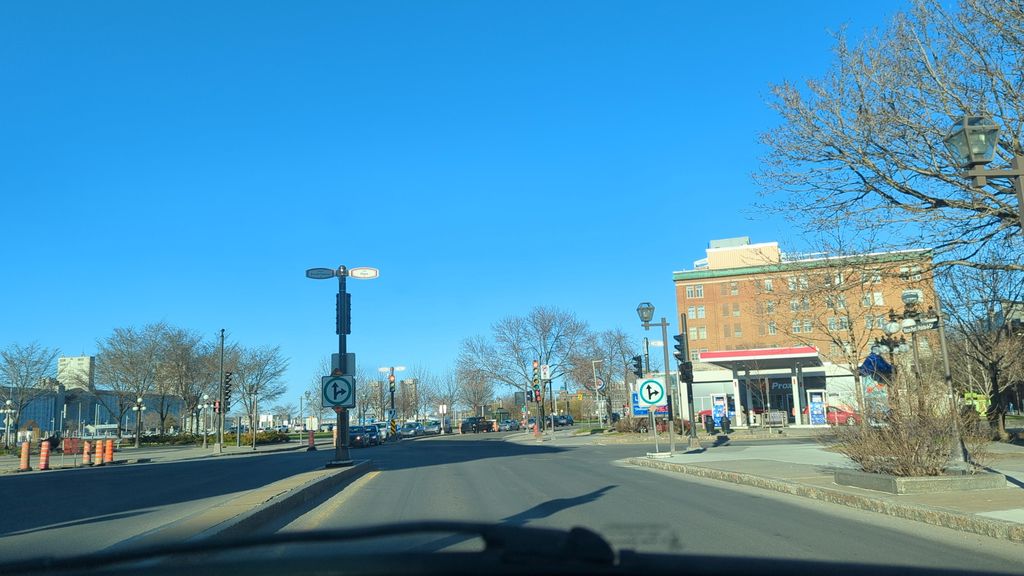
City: quebec_city